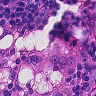
Metastatic tissue present: no